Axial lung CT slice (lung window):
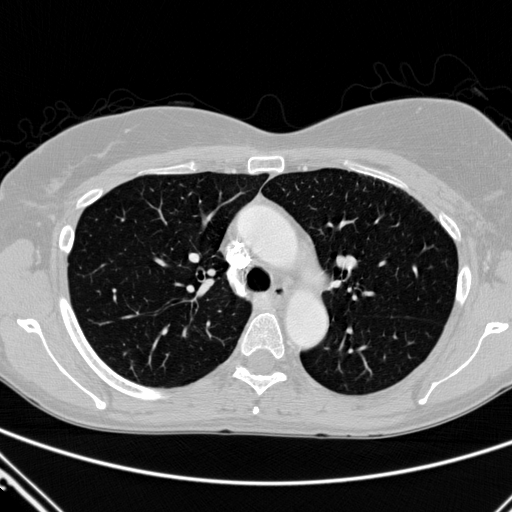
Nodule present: no